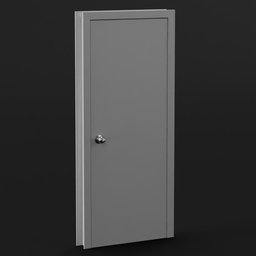
Label: architecture